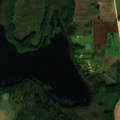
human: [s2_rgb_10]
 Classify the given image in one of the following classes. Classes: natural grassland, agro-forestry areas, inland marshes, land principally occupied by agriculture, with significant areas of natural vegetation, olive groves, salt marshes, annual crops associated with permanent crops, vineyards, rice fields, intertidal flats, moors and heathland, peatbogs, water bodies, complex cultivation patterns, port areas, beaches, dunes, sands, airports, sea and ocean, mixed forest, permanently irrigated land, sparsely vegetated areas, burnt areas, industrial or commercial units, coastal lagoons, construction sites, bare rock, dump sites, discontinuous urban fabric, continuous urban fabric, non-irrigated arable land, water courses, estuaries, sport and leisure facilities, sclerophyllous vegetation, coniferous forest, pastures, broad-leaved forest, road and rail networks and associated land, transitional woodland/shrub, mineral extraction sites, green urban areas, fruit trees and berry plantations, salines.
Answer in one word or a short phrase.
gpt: non-irrigated arable land, complex cultivation patterns, broad-leaved forest, transitional woodland/shrub, water bodies